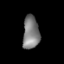
Tissue: lung
Cell type: Epithelial cells
Senescence score: 0.1873
Nuclear area (px): 537
Mean DAPI intensity: 125.518